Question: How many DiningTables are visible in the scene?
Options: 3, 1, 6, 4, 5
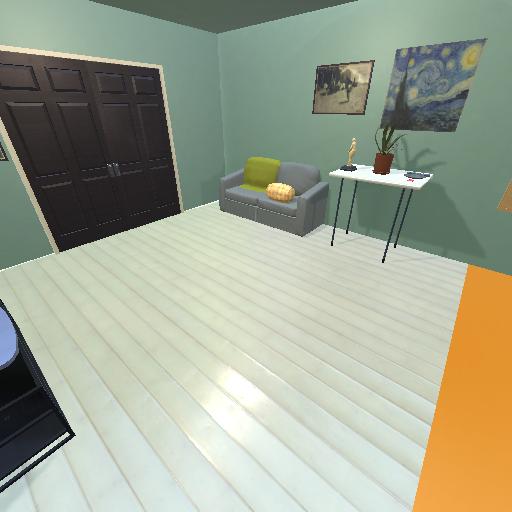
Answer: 3